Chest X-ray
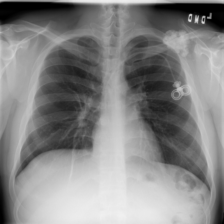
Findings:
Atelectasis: positive
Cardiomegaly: negative
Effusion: negative
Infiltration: negative
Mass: positive
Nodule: negative
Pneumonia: negative
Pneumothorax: negative
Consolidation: negative
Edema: negative
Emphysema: negative
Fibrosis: negative
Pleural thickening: negative
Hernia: negative